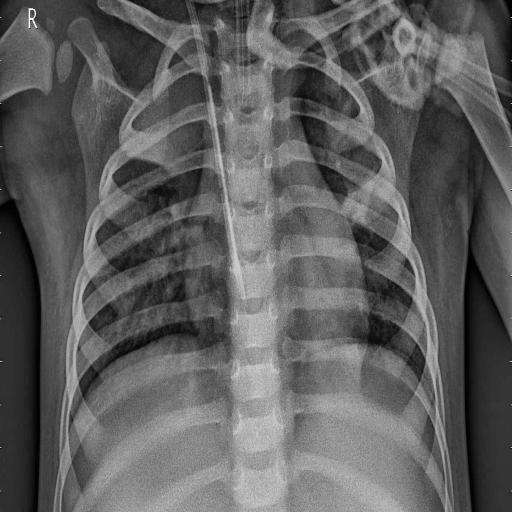
Finding: PNEUMONIA